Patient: sex F, age 69
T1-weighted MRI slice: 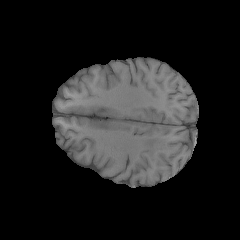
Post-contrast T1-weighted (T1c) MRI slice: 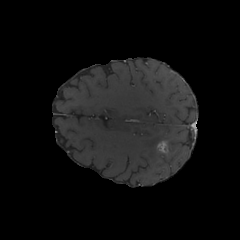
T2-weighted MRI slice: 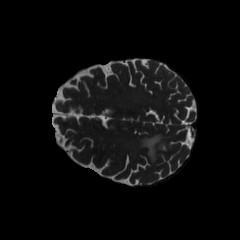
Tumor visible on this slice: yes
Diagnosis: Glioblastoma, IDH-wildtype
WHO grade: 4